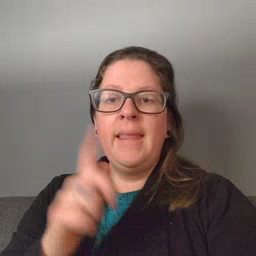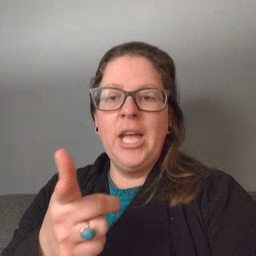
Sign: later